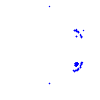
Particle: kaon